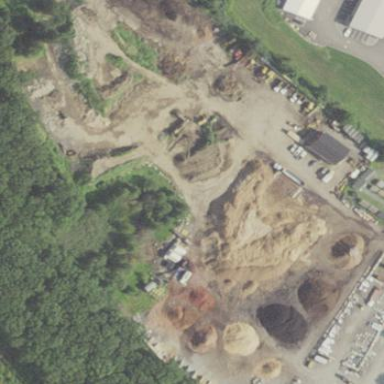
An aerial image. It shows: Recycling centre providing amenities for recycling.